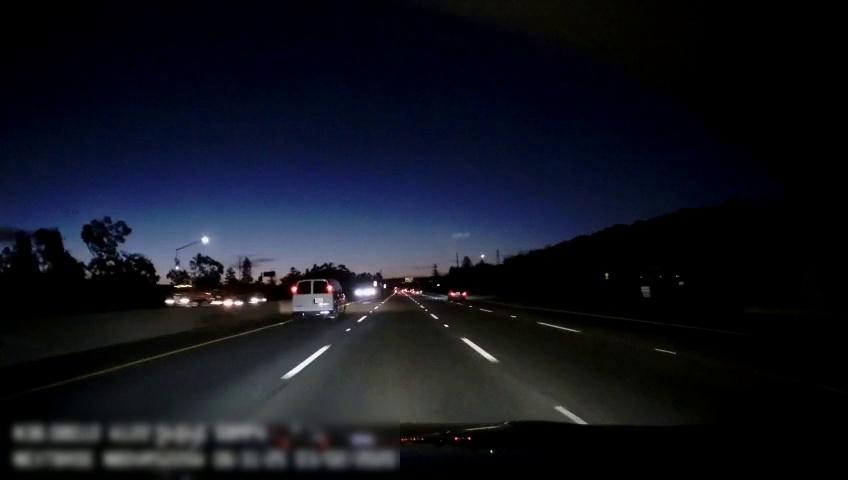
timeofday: Night
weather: Other
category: Drivable Space
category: Vehicles | Car
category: Vehicles | Van
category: Vehicles | Truck
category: Lanes | Alternate Lane
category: Lanes | Alternate Lane
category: Lanes | Alternate Lane
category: Lanes | Alternate Lane
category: Lanes | Alternate Lane